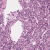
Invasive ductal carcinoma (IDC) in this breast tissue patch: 1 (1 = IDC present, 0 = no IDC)